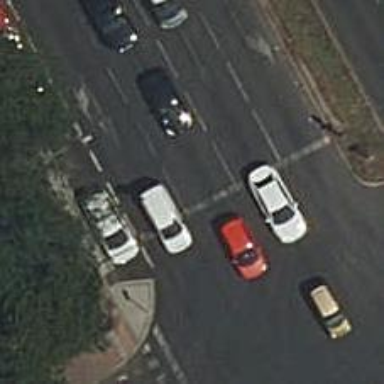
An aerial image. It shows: Road with traffic signals.